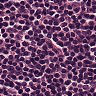
Metastatic tissue present: no